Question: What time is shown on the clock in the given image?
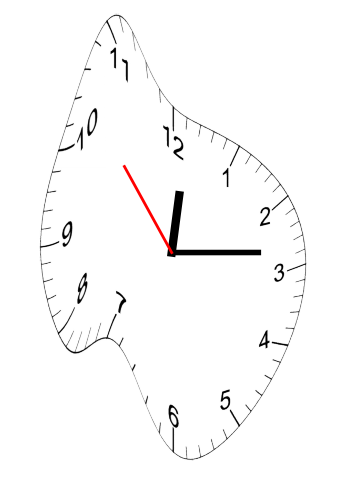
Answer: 12:13:53